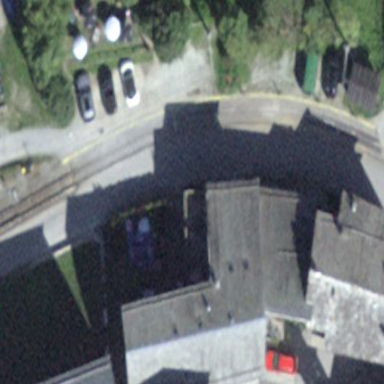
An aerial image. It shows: Restaurant building.